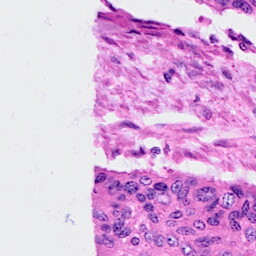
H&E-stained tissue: Cervix